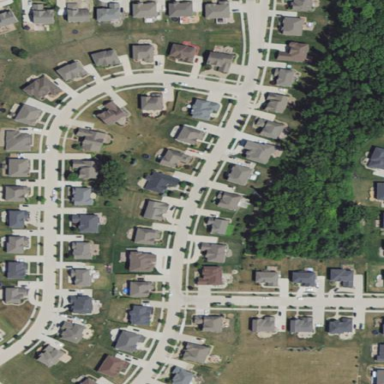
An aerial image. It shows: Residential area consisting of single-family homes.